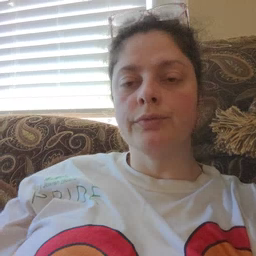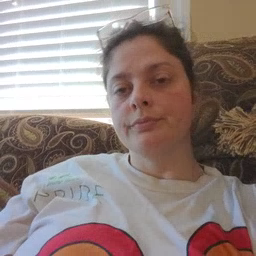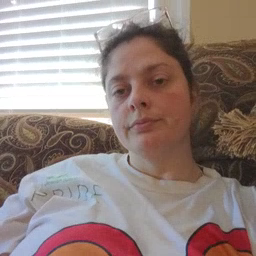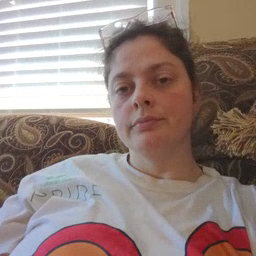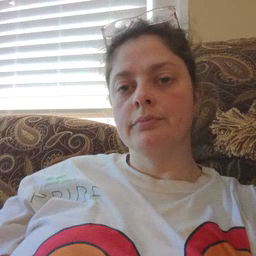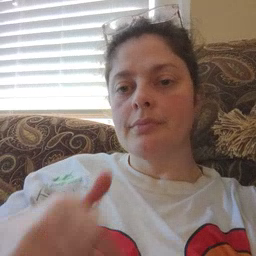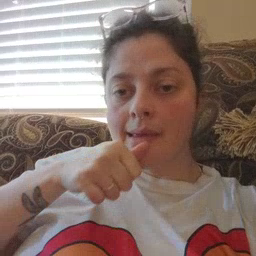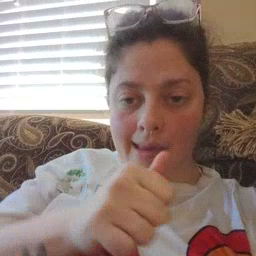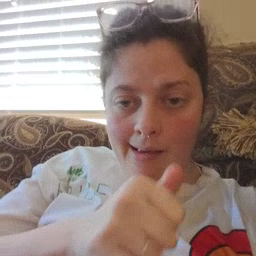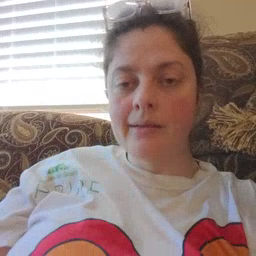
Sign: hide